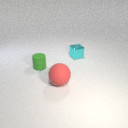
small green rubber cylinder to the left of large red rubber sphere